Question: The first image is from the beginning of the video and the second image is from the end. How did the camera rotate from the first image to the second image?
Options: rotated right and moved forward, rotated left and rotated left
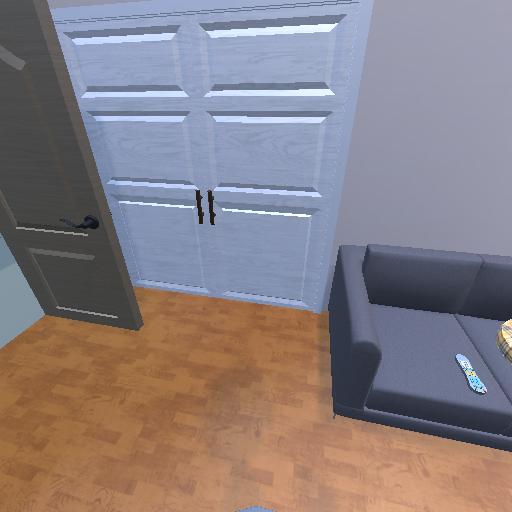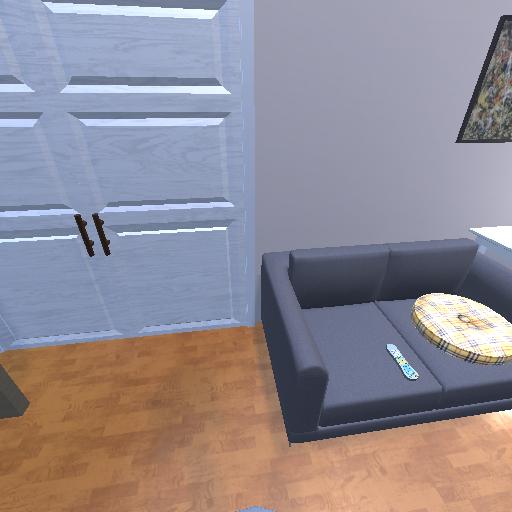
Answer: rotated right and moved forward